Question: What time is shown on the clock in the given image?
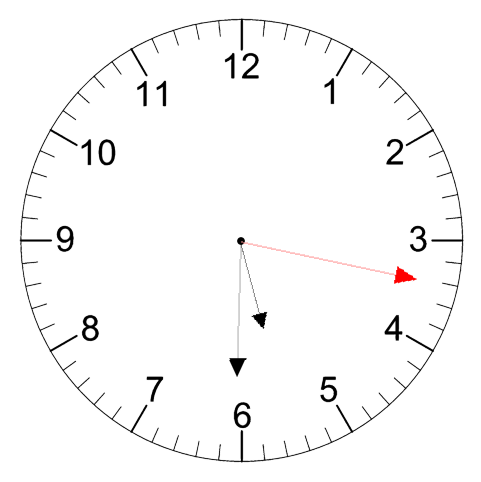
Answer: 05:30:17